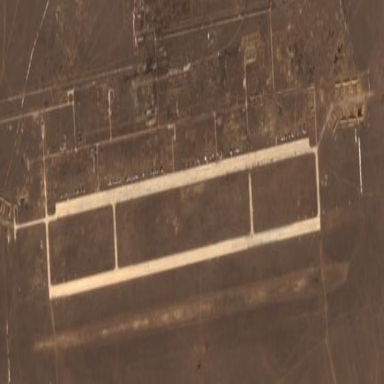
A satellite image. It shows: Aerodrome that serves as military airfield.